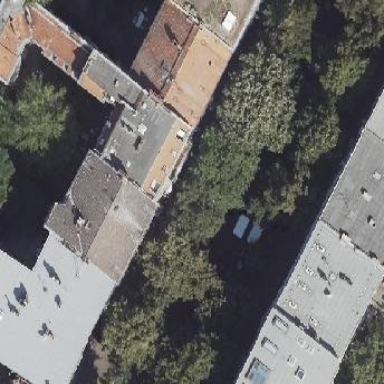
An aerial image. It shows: Building with apartments featuring unique double saltbox roof shape.